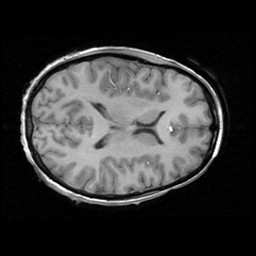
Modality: T1w
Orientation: axial
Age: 27
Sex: female